高一 · 立体几何学
把正方形 $A B C D$ 沿对角线 $A C$ 折起, 当以 $A, B, C, D$ 四点为顶点棱雉体积最大时, 直线 $B D$ 和平面 $A B C$所成的角的大小为( )
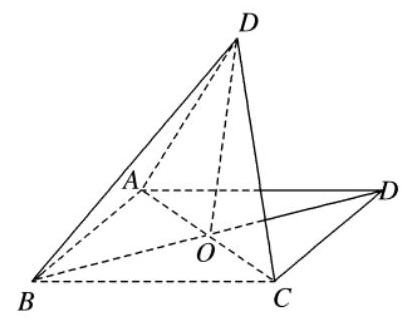
$90^{\circ}$
B. $60^{\circ}$
C. $45^{\circ}$
D. $30^{\circ}$
答案: C
解析: 如图, 当 $D O \perp$ 平面 $A B C$ 时, 三棱锥 $D-A B C$ 的体积最大.

$\therefore \angle D B O$ 为直线 $B D$ 和平面 $A B C$ 所成的角,

$\because$ 在 Rt $\triangle D O B$ 中, $O D=O B$,

$\therefore$ 直线 $B D$ 和平面 $A B C$ 所成的角大小为 $45^{\circ}$.